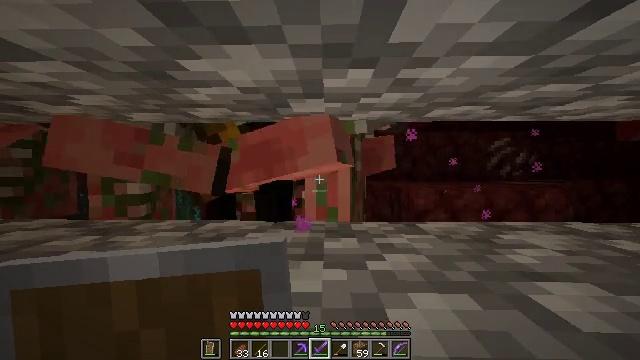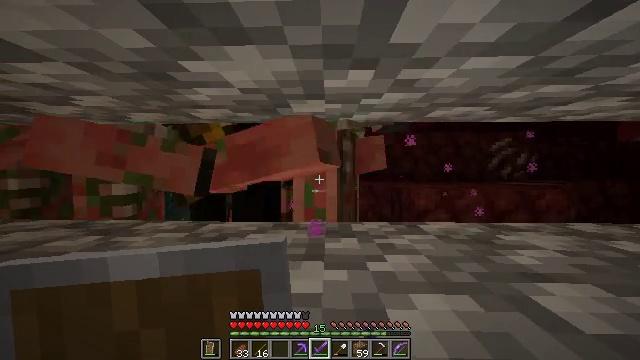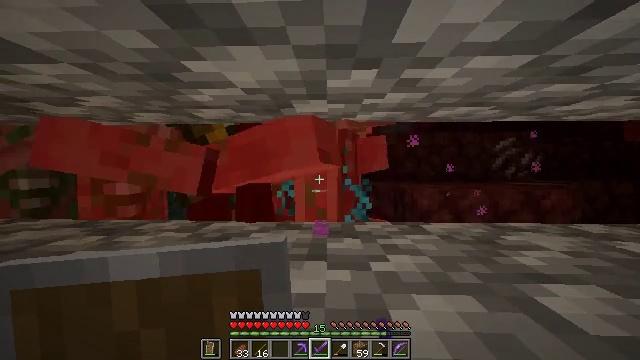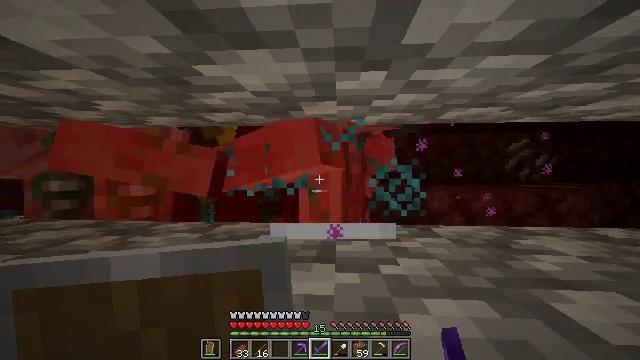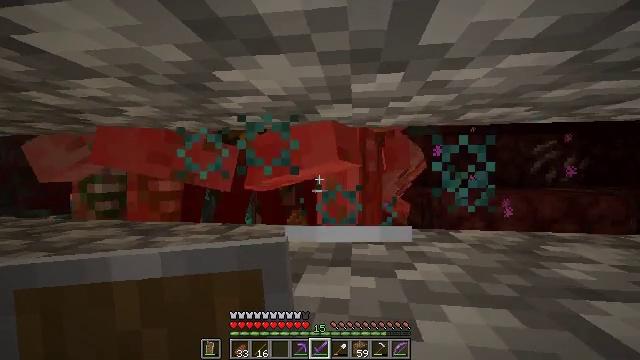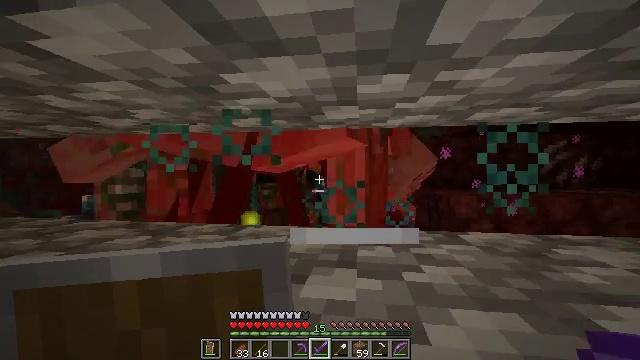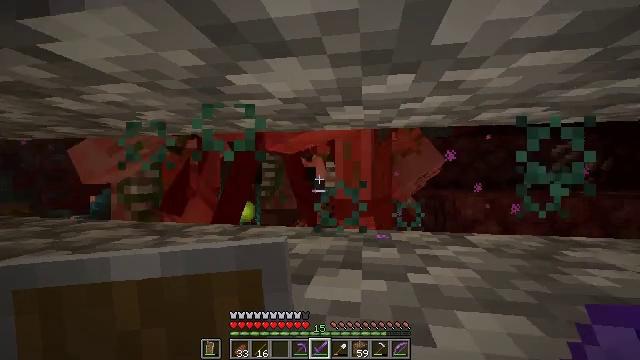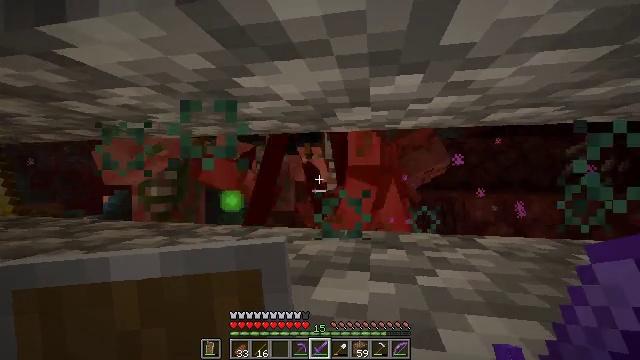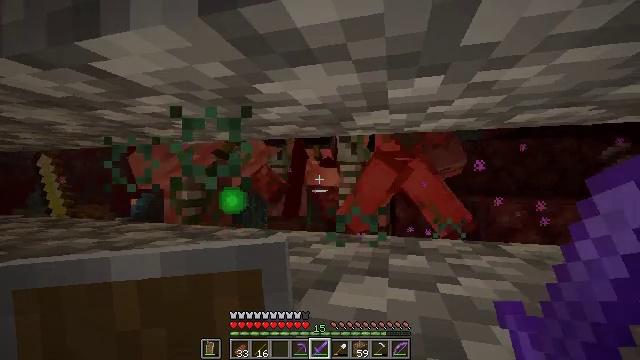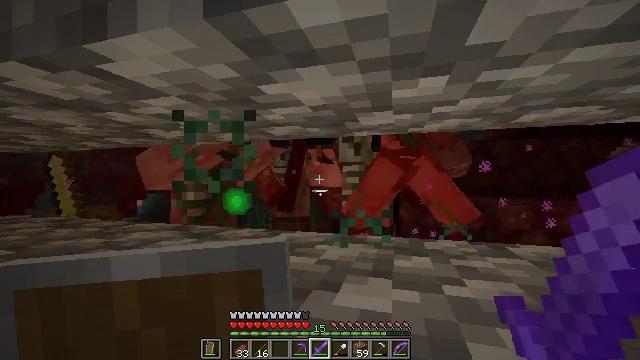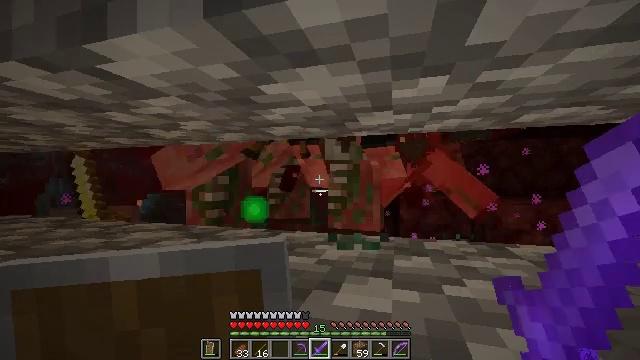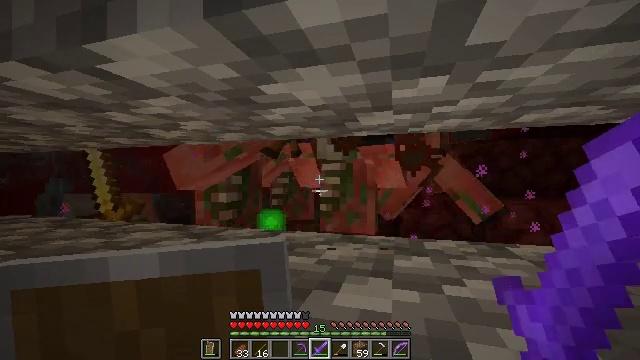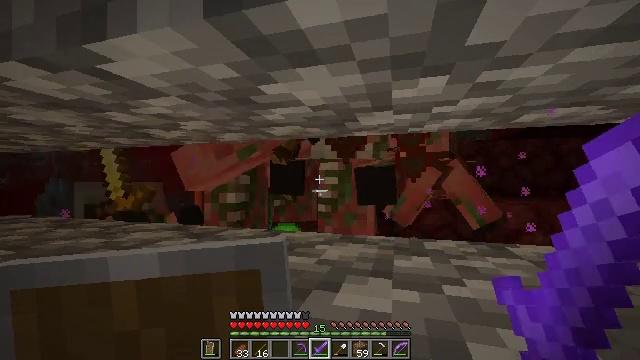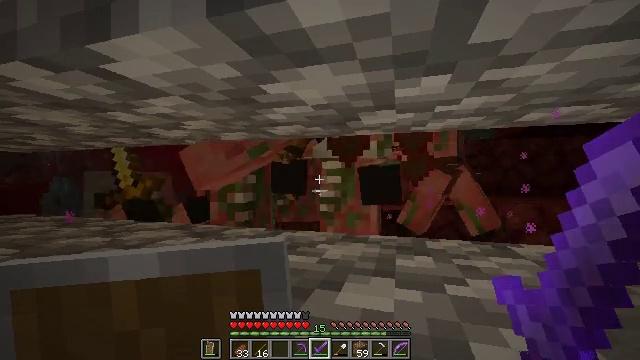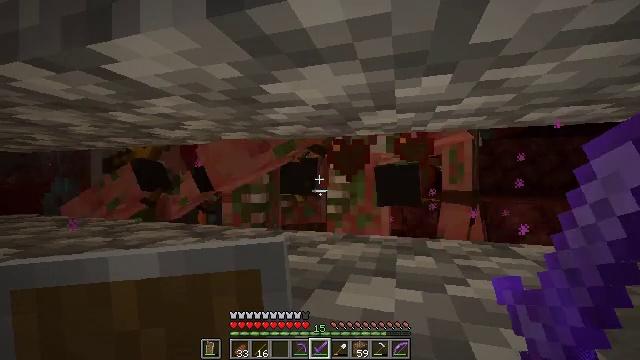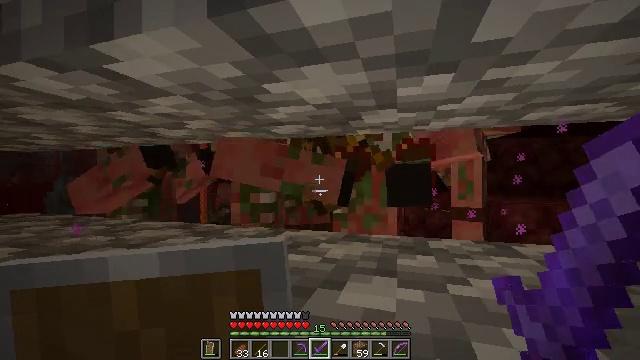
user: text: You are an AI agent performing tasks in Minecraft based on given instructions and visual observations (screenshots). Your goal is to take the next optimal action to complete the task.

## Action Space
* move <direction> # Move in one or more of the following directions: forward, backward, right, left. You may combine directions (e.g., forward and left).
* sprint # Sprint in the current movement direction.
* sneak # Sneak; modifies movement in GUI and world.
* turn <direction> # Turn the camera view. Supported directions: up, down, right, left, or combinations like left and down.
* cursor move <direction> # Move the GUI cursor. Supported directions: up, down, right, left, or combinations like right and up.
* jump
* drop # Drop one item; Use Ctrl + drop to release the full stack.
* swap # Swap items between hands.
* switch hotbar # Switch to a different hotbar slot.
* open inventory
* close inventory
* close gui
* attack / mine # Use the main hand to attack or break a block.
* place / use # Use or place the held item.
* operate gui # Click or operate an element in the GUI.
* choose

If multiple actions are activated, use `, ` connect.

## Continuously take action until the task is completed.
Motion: motion action
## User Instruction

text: Face a hostile mob.
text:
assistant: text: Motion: sneak
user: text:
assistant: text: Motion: sneak
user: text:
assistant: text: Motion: sneak, turn left
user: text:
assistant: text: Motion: sneak, turn left
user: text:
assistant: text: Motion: sneak, turn left
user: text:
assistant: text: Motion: sneak, turn left
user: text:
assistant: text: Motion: sneak, turn left
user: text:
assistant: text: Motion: sneak, turn left
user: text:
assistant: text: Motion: sneak
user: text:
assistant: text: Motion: sneak
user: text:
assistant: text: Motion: sneak
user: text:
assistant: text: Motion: sneak
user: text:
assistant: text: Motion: sneak
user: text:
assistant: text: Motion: sneak
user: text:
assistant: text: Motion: sneak
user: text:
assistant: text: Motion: sneak
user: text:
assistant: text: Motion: sneak
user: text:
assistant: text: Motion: sneak
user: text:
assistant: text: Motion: sneak
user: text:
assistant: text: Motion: sneak
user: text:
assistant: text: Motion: sneak, turn right
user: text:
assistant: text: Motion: sneak, turn right
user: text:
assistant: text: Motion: sneak
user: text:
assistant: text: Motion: sneak
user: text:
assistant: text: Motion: sneak
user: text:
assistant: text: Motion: sneak
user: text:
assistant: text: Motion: sneak
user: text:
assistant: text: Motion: sneak
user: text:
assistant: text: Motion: sneak
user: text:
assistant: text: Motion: sneak